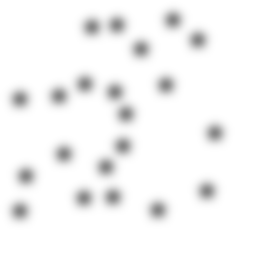
Squares: 0
Triangles: 0
Stars: 21
Total shapes: 21